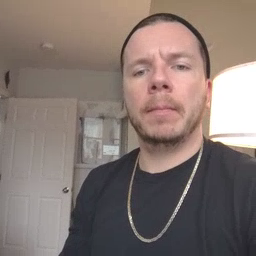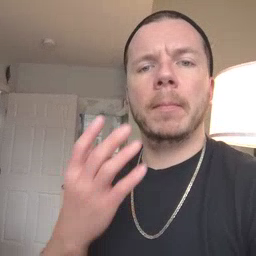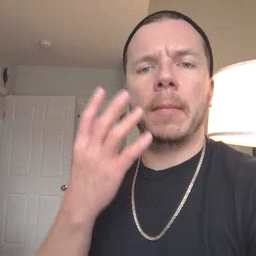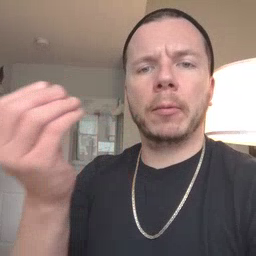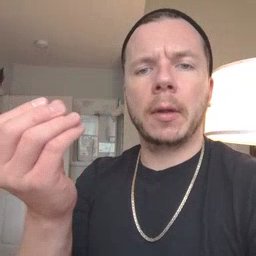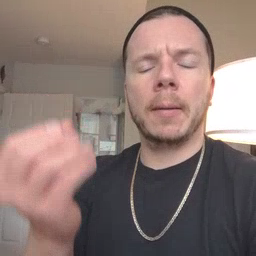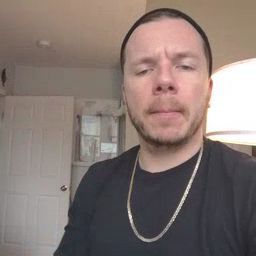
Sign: outside